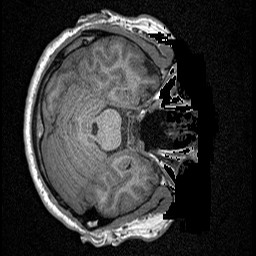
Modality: T1w
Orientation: axial
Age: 19
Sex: male
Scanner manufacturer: siemens
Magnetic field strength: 3 T
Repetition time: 1.64 s
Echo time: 0.00234 s